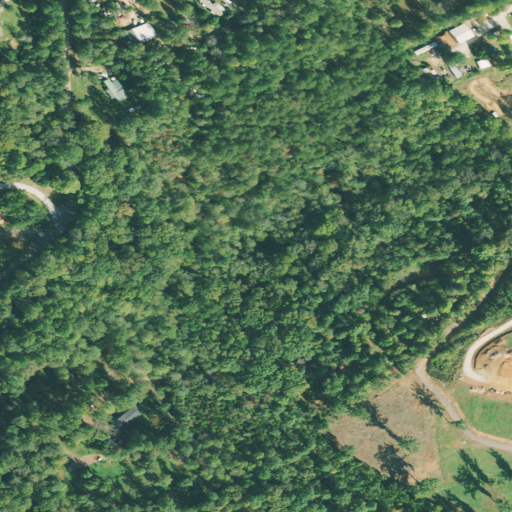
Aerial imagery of ridge(s) in South Carolina named Coon Top Ridge containing deciduous forest, shrub, evergreen forest, open development, mixed forest, low intensity development, medium intensity development, grassland, and pasture